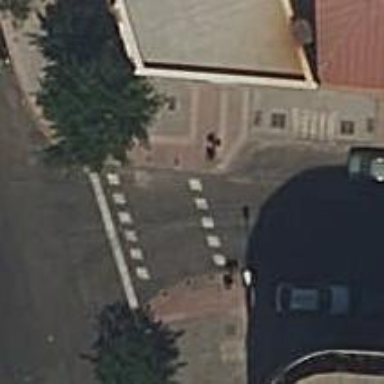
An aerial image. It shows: Road crossing with traffic signals.